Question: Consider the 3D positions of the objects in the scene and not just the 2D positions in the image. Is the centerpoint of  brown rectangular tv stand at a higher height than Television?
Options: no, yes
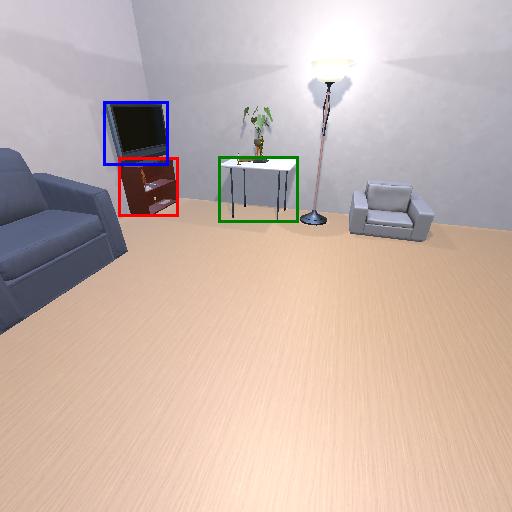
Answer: no